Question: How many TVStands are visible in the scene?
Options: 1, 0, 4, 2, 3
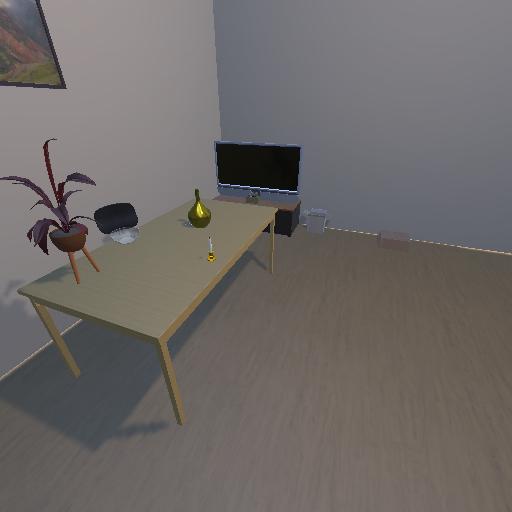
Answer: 1